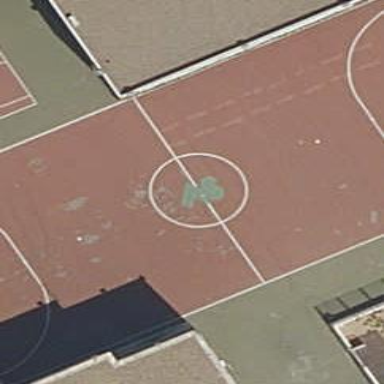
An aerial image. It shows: Futsal pitch for leisure and sports activities.